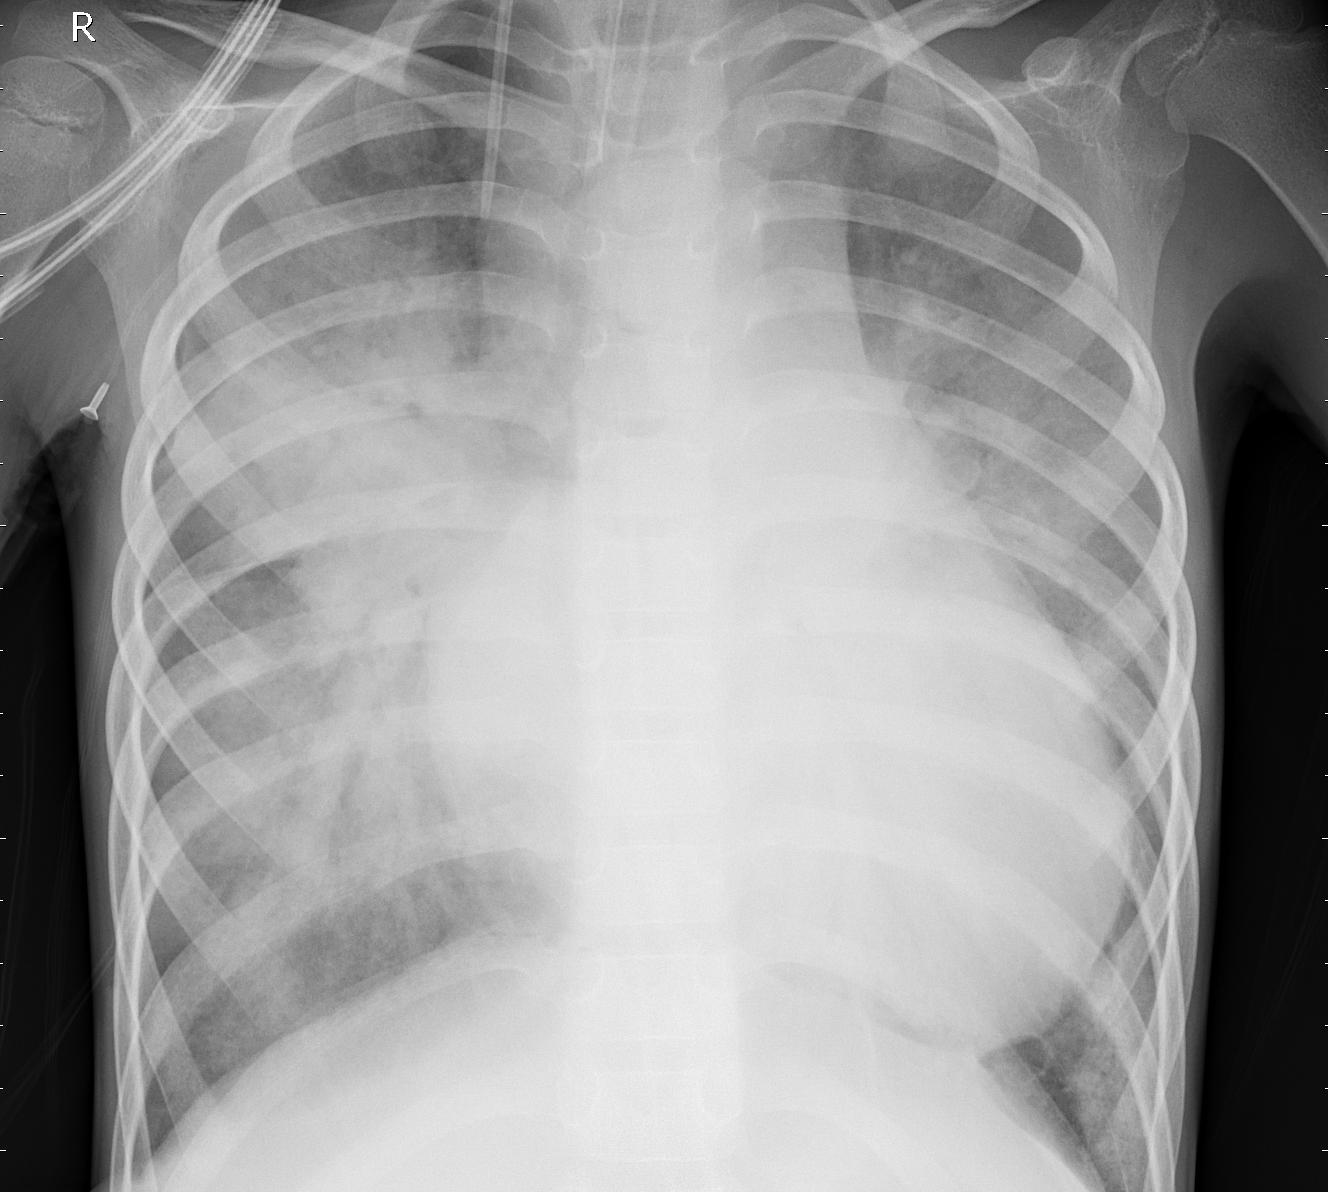
Diagnosis: PNEUMONIA